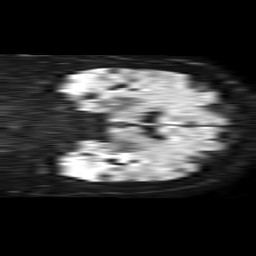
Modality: TRACE
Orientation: coronal
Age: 73
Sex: female
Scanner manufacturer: philips
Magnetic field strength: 1.5 T
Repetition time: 4.6 s
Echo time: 0.09059 s